Question: How can I cut the 6th object's value and paste it into the last object? Below is the result of this code :
'''
JSON.parse(json).forEach(function(obj, idx, array) {
console.log(obj);
});
'''

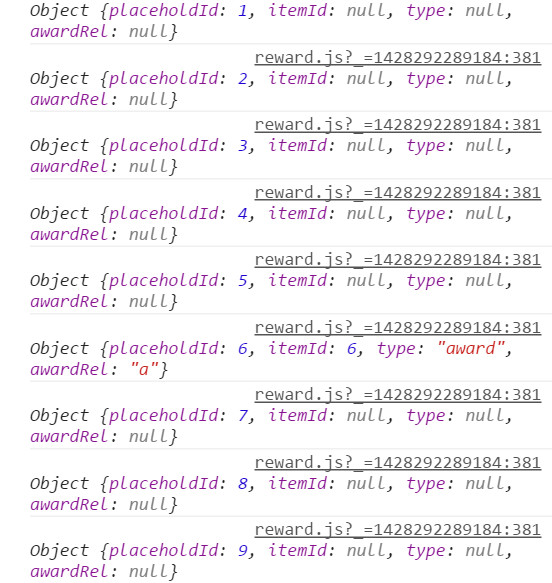
Answer: > Updated: As you mentioned that if any object has an value must be cut
and moved to the last,
'''
var array = JSON.parse(json),
index;
array.forEach(function(obj, idx) {
if(obj.itemId) {
index = idx;
}
});
if(typeof index !=="undefined") {
var tempObj = array.splice(index,1);
// adding it the end
array.push(tempObj);
}
'''
It will remove the last element with itemId and move it to the end.